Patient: sex F, age 40
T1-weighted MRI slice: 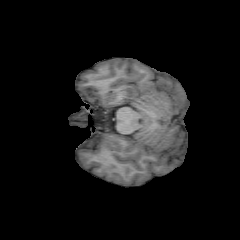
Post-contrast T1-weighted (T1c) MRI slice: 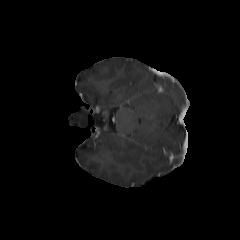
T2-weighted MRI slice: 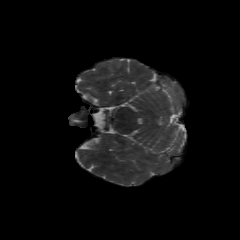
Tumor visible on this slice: no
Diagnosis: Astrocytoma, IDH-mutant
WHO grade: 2